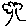
Label: tree